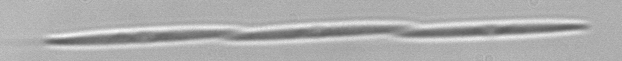
Label: Pseudo-nitzschia